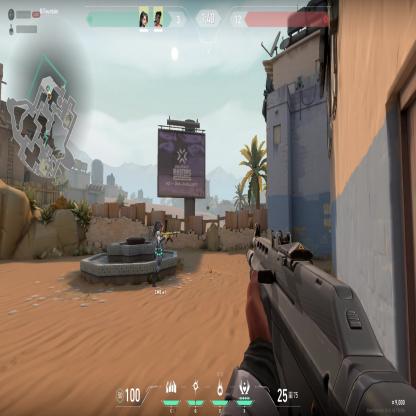
Label: teammate